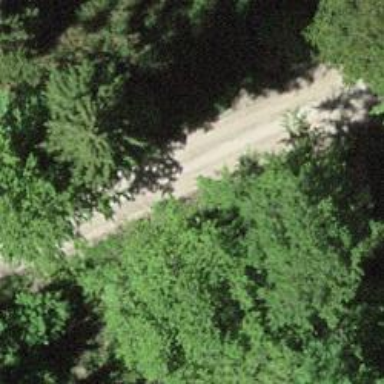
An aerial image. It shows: Track with fine gravel surface of grade2 quality.